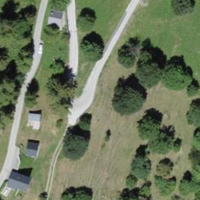
EUNIS habitat code: 52
Species observed at this site:
Sambucus racemosa